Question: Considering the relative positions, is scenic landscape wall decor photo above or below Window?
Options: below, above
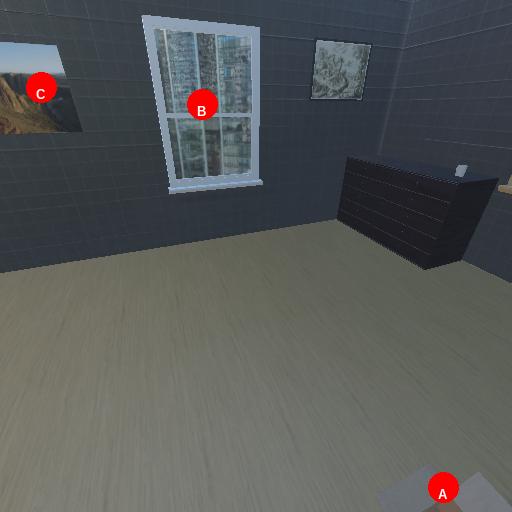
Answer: below